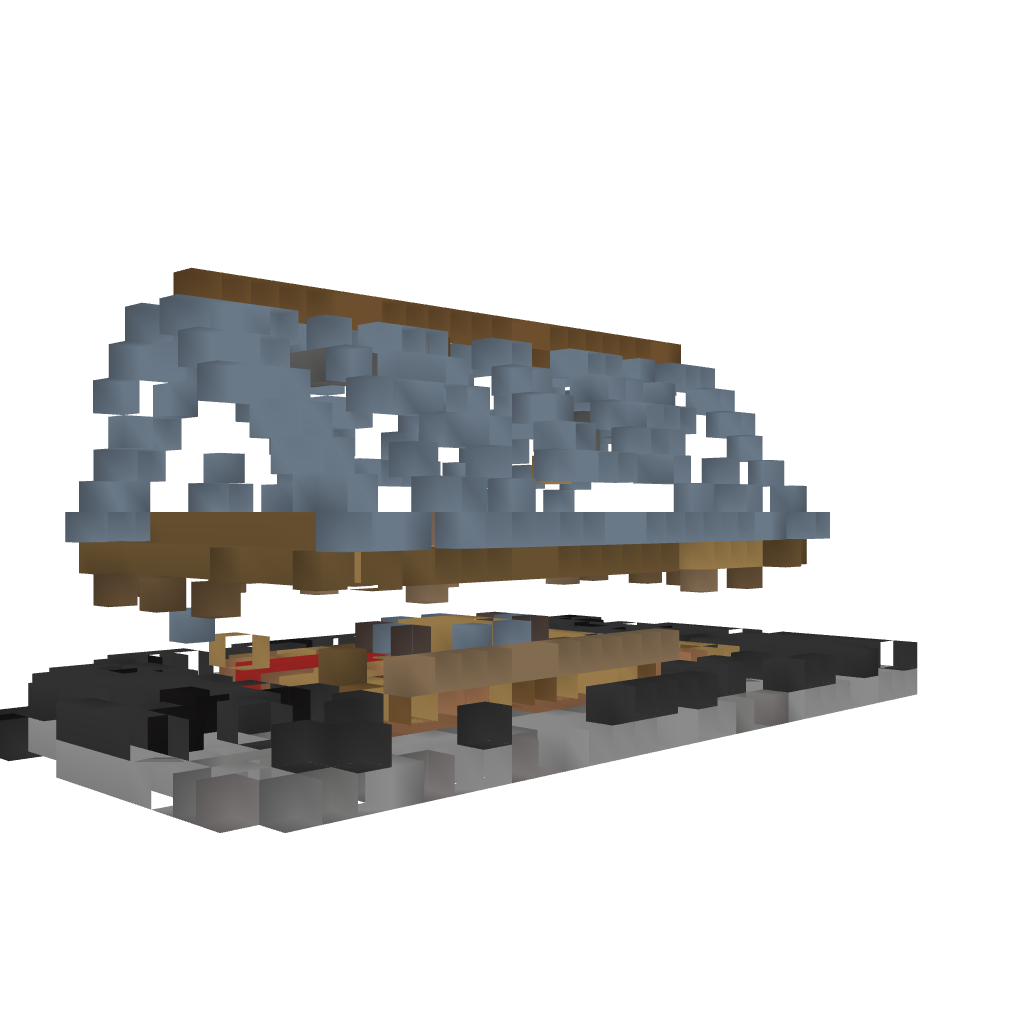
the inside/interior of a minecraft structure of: rustic home